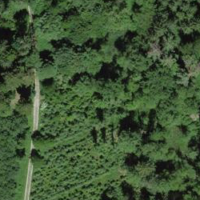
EUNIS habitat code: 41
Species observed at this site:
Prunus padus